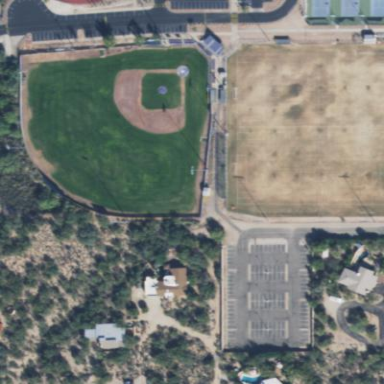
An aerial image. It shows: Baseball pitch for leisure and sports activities.